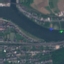
Label: River